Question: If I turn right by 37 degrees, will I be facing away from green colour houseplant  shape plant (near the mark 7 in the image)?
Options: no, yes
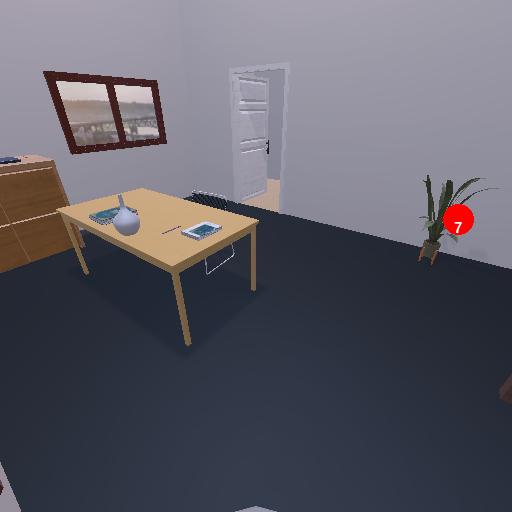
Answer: no